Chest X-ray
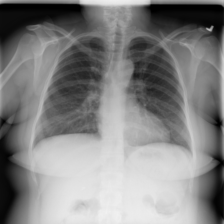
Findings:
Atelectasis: negative
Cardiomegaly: negative
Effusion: negative
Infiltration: positive
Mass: negative
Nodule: negative
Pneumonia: negative
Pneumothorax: negative
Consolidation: negative
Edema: negative
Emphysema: negative
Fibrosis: negative
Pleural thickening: negative
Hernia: negative